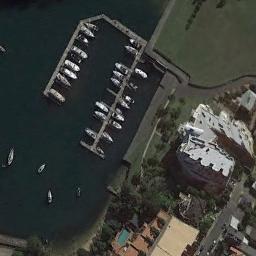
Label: harbor